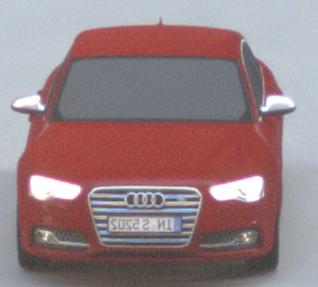
Make: Audi
Model: S5
Detailed model: F5
Model produced from: 2016
Model produced until: 2019
Doors: 2
Color: red
Road condition: dry road
Daytime: morning or afternoon
Contrast: medium contrast